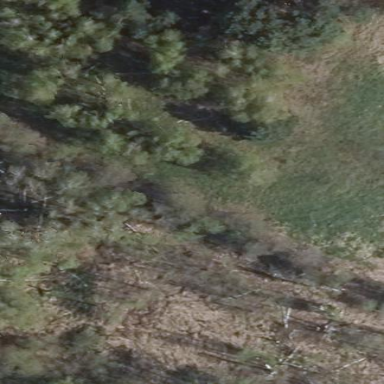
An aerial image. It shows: Mixed woodland area with variety of leaf types and cycles.